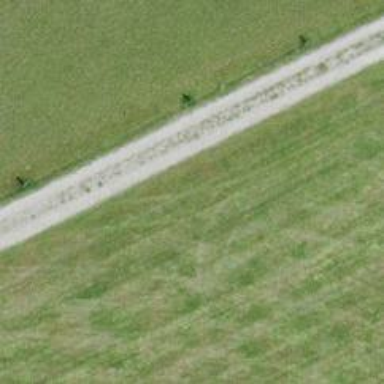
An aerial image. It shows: Gravel track with track type of grade3.